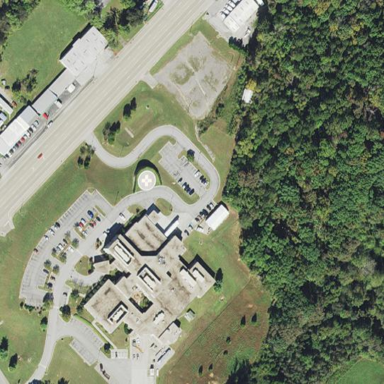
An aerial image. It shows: Healthcare facility identified as hospital.